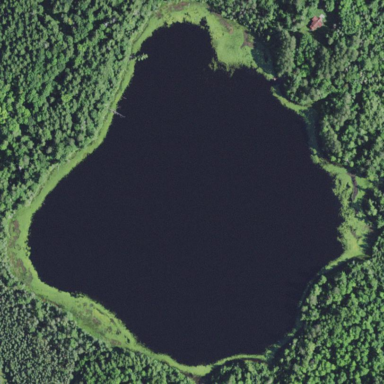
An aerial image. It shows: Beautiful lake surrounded by nature.